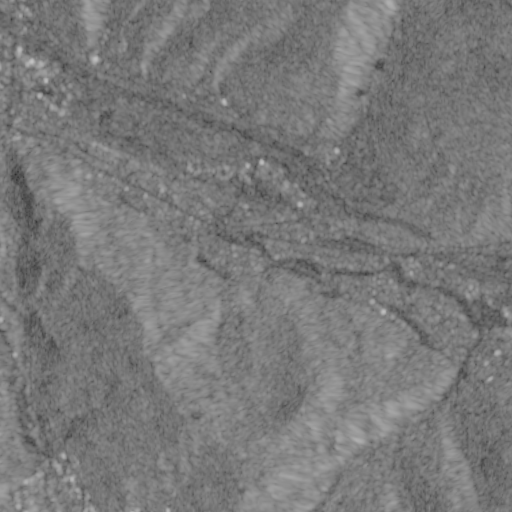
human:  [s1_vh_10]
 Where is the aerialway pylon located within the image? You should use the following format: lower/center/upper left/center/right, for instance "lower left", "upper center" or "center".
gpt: The aerialway pylon is located in the lower left of the image.
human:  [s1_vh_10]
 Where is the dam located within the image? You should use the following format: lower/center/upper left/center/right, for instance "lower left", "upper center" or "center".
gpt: The dam is located in the upper right of the image.
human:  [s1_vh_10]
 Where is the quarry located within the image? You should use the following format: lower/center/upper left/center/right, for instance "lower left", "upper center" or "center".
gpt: The quarry is located in the upper right of the image.
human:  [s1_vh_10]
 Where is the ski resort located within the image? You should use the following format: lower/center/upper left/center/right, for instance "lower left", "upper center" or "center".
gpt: The ski resort is located in the left of the image.
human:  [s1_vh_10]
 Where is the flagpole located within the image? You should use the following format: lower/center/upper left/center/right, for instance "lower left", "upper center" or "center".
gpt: The flagpole is located in the center of the image.
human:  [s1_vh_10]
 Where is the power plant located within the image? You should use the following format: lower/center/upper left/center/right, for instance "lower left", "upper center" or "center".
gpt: There is no power plant in the image.

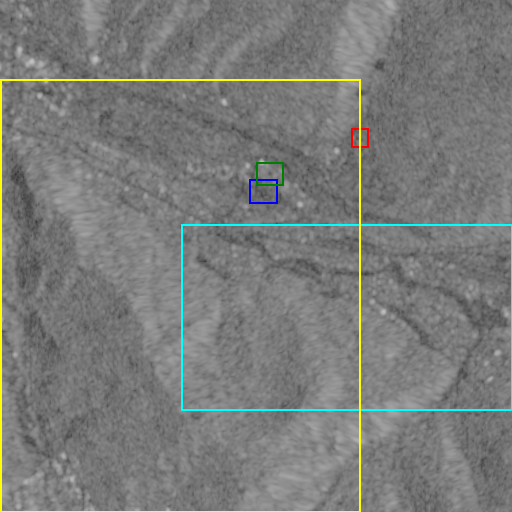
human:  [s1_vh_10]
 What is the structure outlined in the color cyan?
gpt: The structure outlined in cyan is a park.
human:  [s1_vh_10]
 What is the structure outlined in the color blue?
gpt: The structure outlined in blue is a parking lot.
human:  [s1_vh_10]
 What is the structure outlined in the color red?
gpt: The structure outlined in red is a quarry.
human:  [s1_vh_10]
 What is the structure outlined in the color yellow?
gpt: The structure outlined in yellow is a ski resort.
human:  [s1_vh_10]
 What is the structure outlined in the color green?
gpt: The structure outlined in green is a building.
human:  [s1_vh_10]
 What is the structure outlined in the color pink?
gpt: There is no pink outline.